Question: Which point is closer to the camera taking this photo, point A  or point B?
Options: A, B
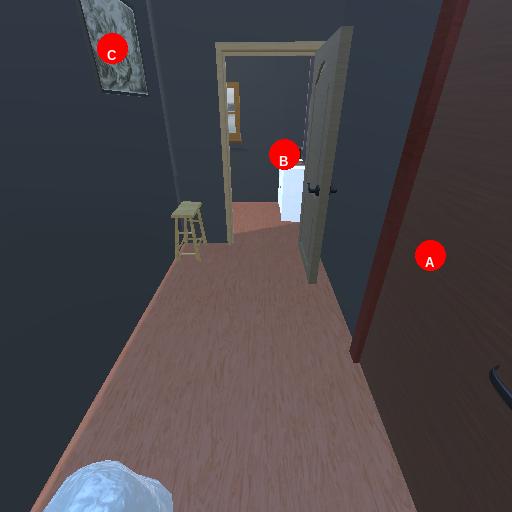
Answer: A